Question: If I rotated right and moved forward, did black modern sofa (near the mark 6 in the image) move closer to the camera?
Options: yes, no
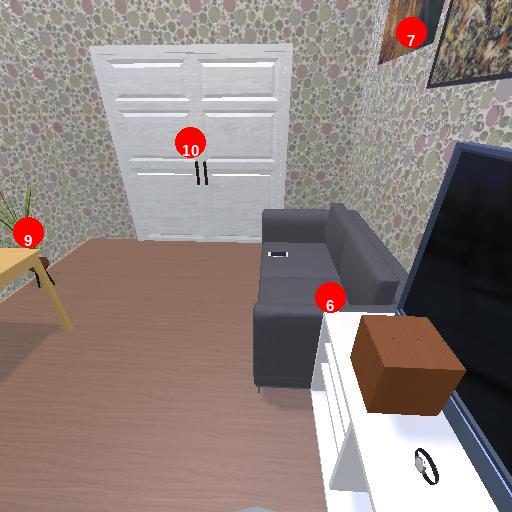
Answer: yes